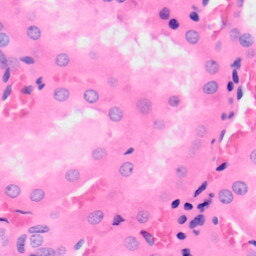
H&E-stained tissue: Kidney